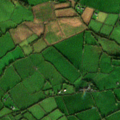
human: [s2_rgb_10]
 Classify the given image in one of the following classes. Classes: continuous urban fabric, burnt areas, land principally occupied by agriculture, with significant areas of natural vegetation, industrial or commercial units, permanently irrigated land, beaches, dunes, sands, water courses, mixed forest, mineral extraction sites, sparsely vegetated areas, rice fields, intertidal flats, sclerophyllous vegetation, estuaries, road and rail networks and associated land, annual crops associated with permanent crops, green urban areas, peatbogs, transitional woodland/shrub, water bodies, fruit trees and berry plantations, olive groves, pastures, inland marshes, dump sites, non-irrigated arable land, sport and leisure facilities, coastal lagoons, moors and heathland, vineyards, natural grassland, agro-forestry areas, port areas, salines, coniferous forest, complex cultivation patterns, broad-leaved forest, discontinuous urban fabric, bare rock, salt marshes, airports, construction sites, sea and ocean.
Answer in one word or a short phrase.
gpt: pastures